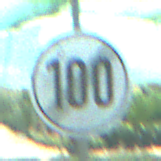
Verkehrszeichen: EndeGeschwindigkeit100
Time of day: MorningAfternoon
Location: Roofed (Special)
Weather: PartlyCloudy
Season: NotSpecified
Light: Natural